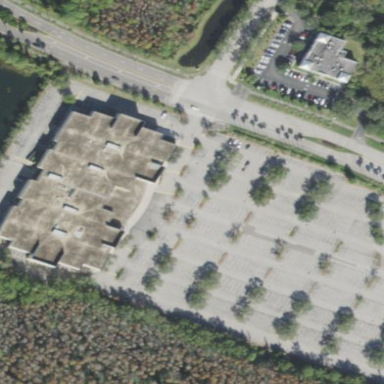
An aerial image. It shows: Paved parking area.